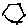
Label: hexagon